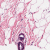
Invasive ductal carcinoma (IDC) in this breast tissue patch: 0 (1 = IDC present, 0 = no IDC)